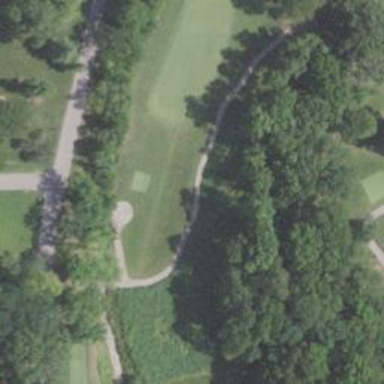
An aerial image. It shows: Asphalt service road used as golf cart path.